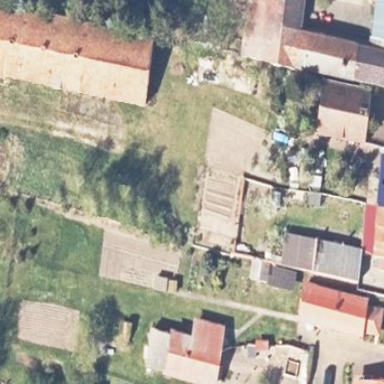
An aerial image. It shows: Garden that is leisure land.